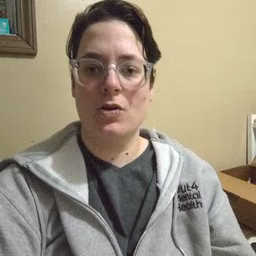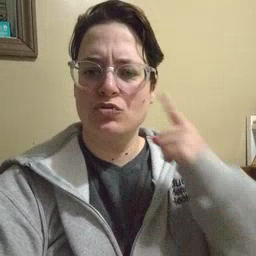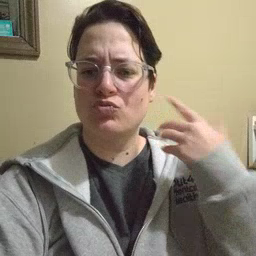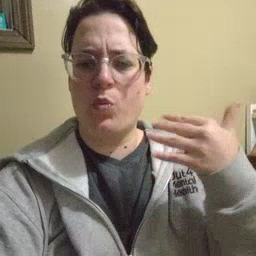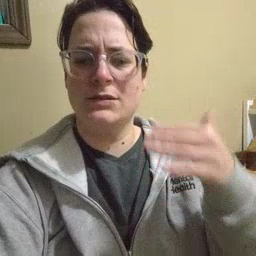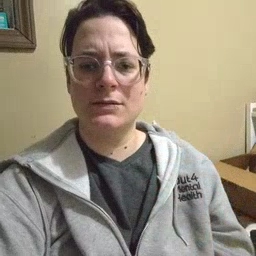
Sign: noisy